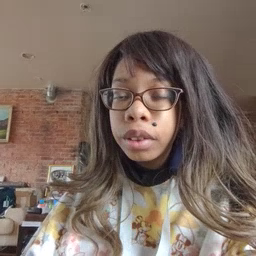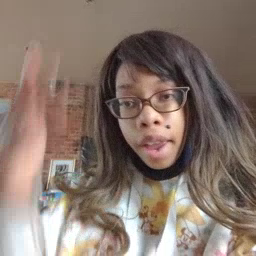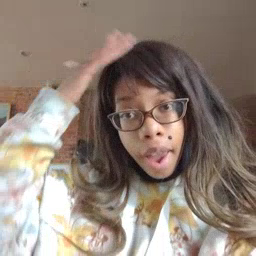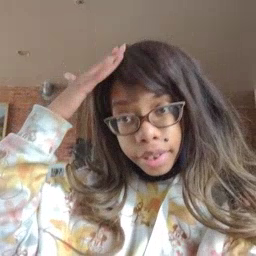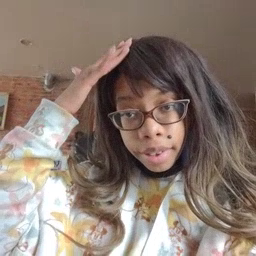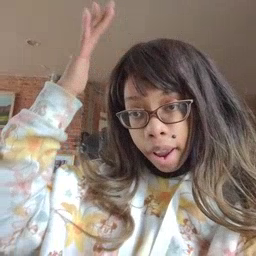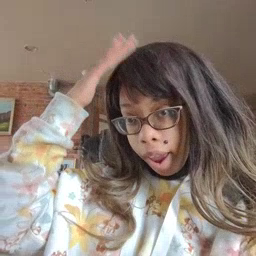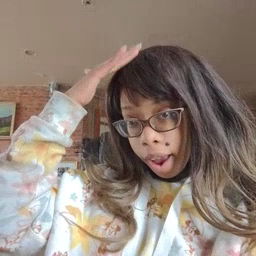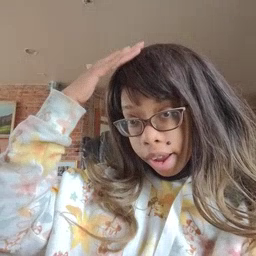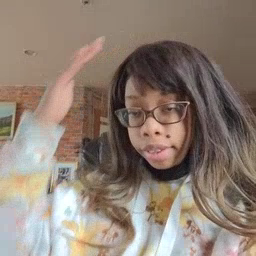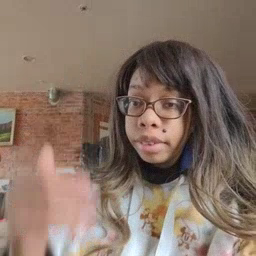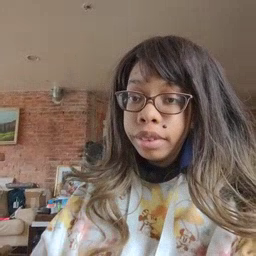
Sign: hat